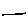
Label: line